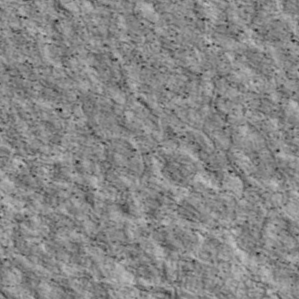
Label: non_frost